Question:
I want to display the image like first image but my images are displaying like second image.
I want to display images like first image, like center in screen and equal spaces top and bottom look first image, but my images are displaying not center in screen and no spaces in top.
What can I do for display image like first images...
Anybody knows,please give solution for that
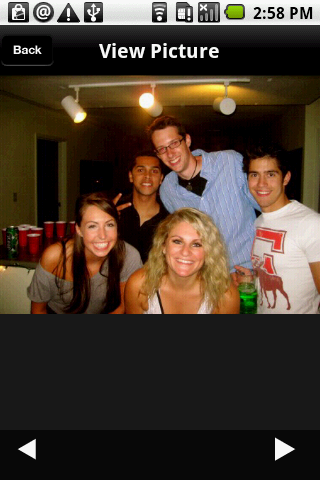
Answer: Just set 'android:scaleType="center"' to your 'ImageView' for ImageBitmap,
or set 'android:layout_gravity="center"' to your 'ImageView' for its layout in his parents.